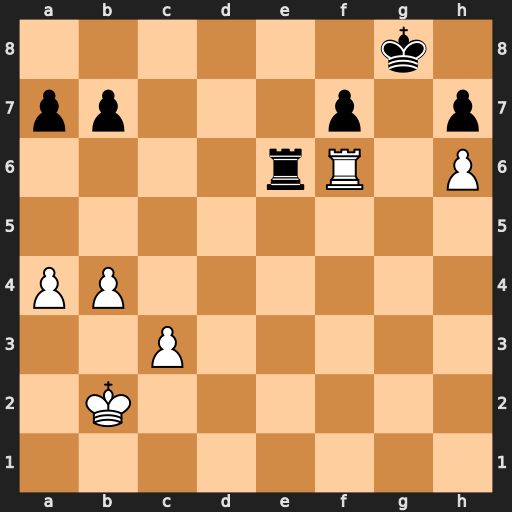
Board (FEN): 6k1/pp3p1p/4rR1P/8/PP6/2P5/1K6/8
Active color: w
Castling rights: -
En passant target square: -
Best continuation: Rxe6 fxe6 c4